Question: I am working on an RSS reader and I can't seem to figure out why me text is not lining up properly.
I have looked at posts similar in nature such as:
- <URL>
I just can't understand why mine won't work right.
Can anyone explain why my text is not lining up properly inside of my listview?
This is the class that the view is based on:
'''
public class RSSReader extends Activity implements OnItemClickListener
{
public final String RSSFEEDOFCHOICE = "http://app.calvaryccm.com/mobile/android/v1/devos";
public final String tag = "RSSReader";
private RSSFeed feed = null;
private static final DateFormat PARSING_PATTERN =
new SimpleDateFormat("EEE, dd MMM yyyy HH:mm:ss z", Locale.US);
private static final DateFormat FORMATTING_PATTERN =
new SimpleDateFormat("EEEE, MMMM dd, yyyy");
/** Called when the activity is first created. */
public void onCreate(Bundle icicle) {
super.onCreate(icicle);
setContentView(R.layout.main);
// go get our feed!
feed = getFeed(RSSFEEDOFCHOICE);
// display UI
UpdateDisplay();
}
private RSSFeed getFeed(String urlToRssFeed)
{
try
{
// Setup the URL
URL url = new URL(urlToRssFeed);
// Create the factory
SAXParserFactory factory = SAXParserFactory.newInstance();
// create a parser
SAXParser parser = factory.newSAXParser();
// Create the reader (scanner)
XMLReader xmlreader = parser.getXMLReader();
// Instantiate our handler
RSSHandler theRssHandler = new RSSHandler();
// Assign our handler
xmlreader.setContentHandler(theRssHandler);
// Get our data via the url class
InputSource is = new InputSource(url.openStream());
// Perform the synchronous parse
xmlreader.parse(is);
// Get the results - should be a fully populated RSSFeed instance, or null on error
return theRssHandler.getFeed();
}
catch (Exception ee)
{
// If we have a problem, simply return null
System.out.println(ee.getMessage());
System.out.println(ee.getStackTrace());
System.out.println(ee.getCause());
return null;
}
}
public boolean onCreateOptionsMenu(Menu menu)
{
super.onCreateOptionsMenu(menu);
menu.add(Menu.NONE, 0, 0, "Refresh");
Log.i(tag,"onCreateOptionsMenu");
return true;
}
public boolean onOptionsItemSelected(MenuItem item){
switch (item.getItemId()) {
case 0:
Log.i(tag,"Set RSS Feed");
return true;
case 1:
Log.i(tag,"Refreshing RSS Feed");
return true;
}
return false;
}
private void UpdateDisplay()
{
ListView itemlist = (ListView) findViewById(R.id.itemlist);
//ArrayAdapter<RSSItem> adapter = new ArrayAdapter<RSSItem>(this,android.R.layout.simple_list_item_1,feed.getAllItems());
List<Map<String, String>> data = new ArrayList<Map<String, String>>();
for (RSSItem item : feed.getAllItems()) {
Map<String, String> datum = new HashMap<String, String>(2);
datum.put("title", item.getTitle());
String outputDate;
try {
Date date = PARSING_PATTERN.parse(item.getPubDate());
outputDate = FORMATTING_PATTERN.format(date);
} catch (ParseException e) {
outputDate = "Invalid date"; // Date parse error
}
datum.put("date", outputDate);
data.add(datum);
}
SimpleAdapter adapter = new SimpleAdapter(this, data,
android.R.layout.simple_list_item_2,
new String[] {"title", "date"},
new int[] {android.R.id.text1,
android.R.id.text2});
itemlist.setAdapter(adapter);
itemlist.setOnItemClickListener(this);
itemlist.setSelection(0);
}
@Override
public void onItemClick(AdapterView parent, View v, int position, long id)
{
//Log.i(tag,"item clicked! [" + feed.getItem(position).getTitle() + "]");
Intent itemintent = new Intent(this,ShowDescription.class);
Bundle b = new Bundle();
b.putString("title", feed.getItem(position).getTitle());
b.putString("description", feed.getItem(position).getDescription());
b.putString("link", feed.getItem(position).getLink());
b.putString("pubdate", feed.getItem(position).getPubDate());
b.putString("enclosure", feed.getItem(position).getEnclosure());
itemintent.putExtra("android.intent.extra.INTENT", b);
startActivity(itemintent);
}
'''
}
This is my XML for the previous class:
'''
<?xml version="1.0" encoding="utf-8"?>
<LinearLayout xmlns:android="http://schemas.android.com/apk/res/android"
android:orientation="vertical"
android:layout_width="fill_parent"
android:layout_height="fill_parent"
>
<ListView
android:layout_width="fill_parent"
android:layout_height="fill_parent"
android:id="@+id/itemlist" android:layout_gravity="left"
/>
</LinearLayout>
'''
This a visual of what is happening:

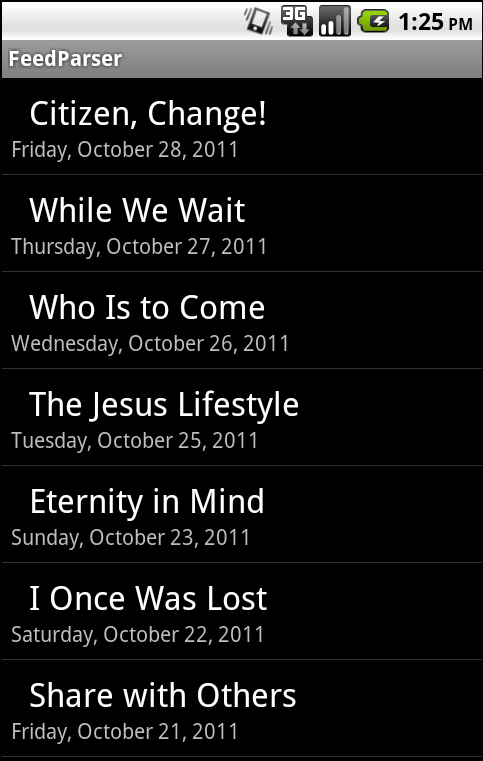
Answer: Looks good. Could it be that the fields are coming in with spaces? Try pulling the title off with a trim, or running the debugger to see if it's not your code but rather the data.
'''
item.getTitle().trim();
'''